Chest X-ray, PA view. Patient: 65 years old, sex M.
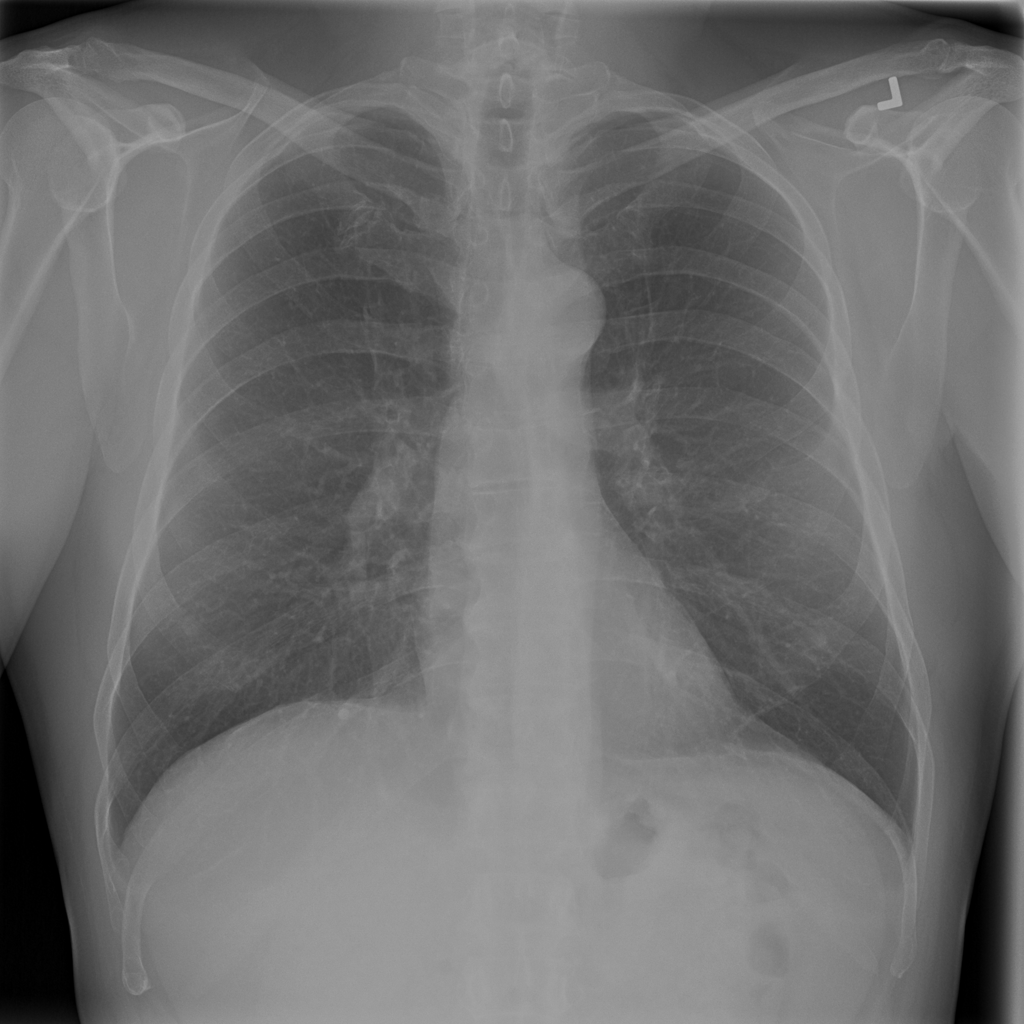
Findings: No Finding